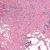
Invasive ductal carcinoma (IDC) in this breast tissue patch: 0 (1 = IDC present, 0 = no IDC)